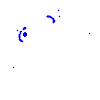
Particle: kaon